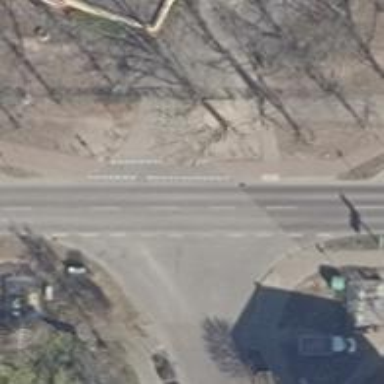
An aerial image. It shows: Secondary road with asphalt surface and separate sidewalks on both sides.